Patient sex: M
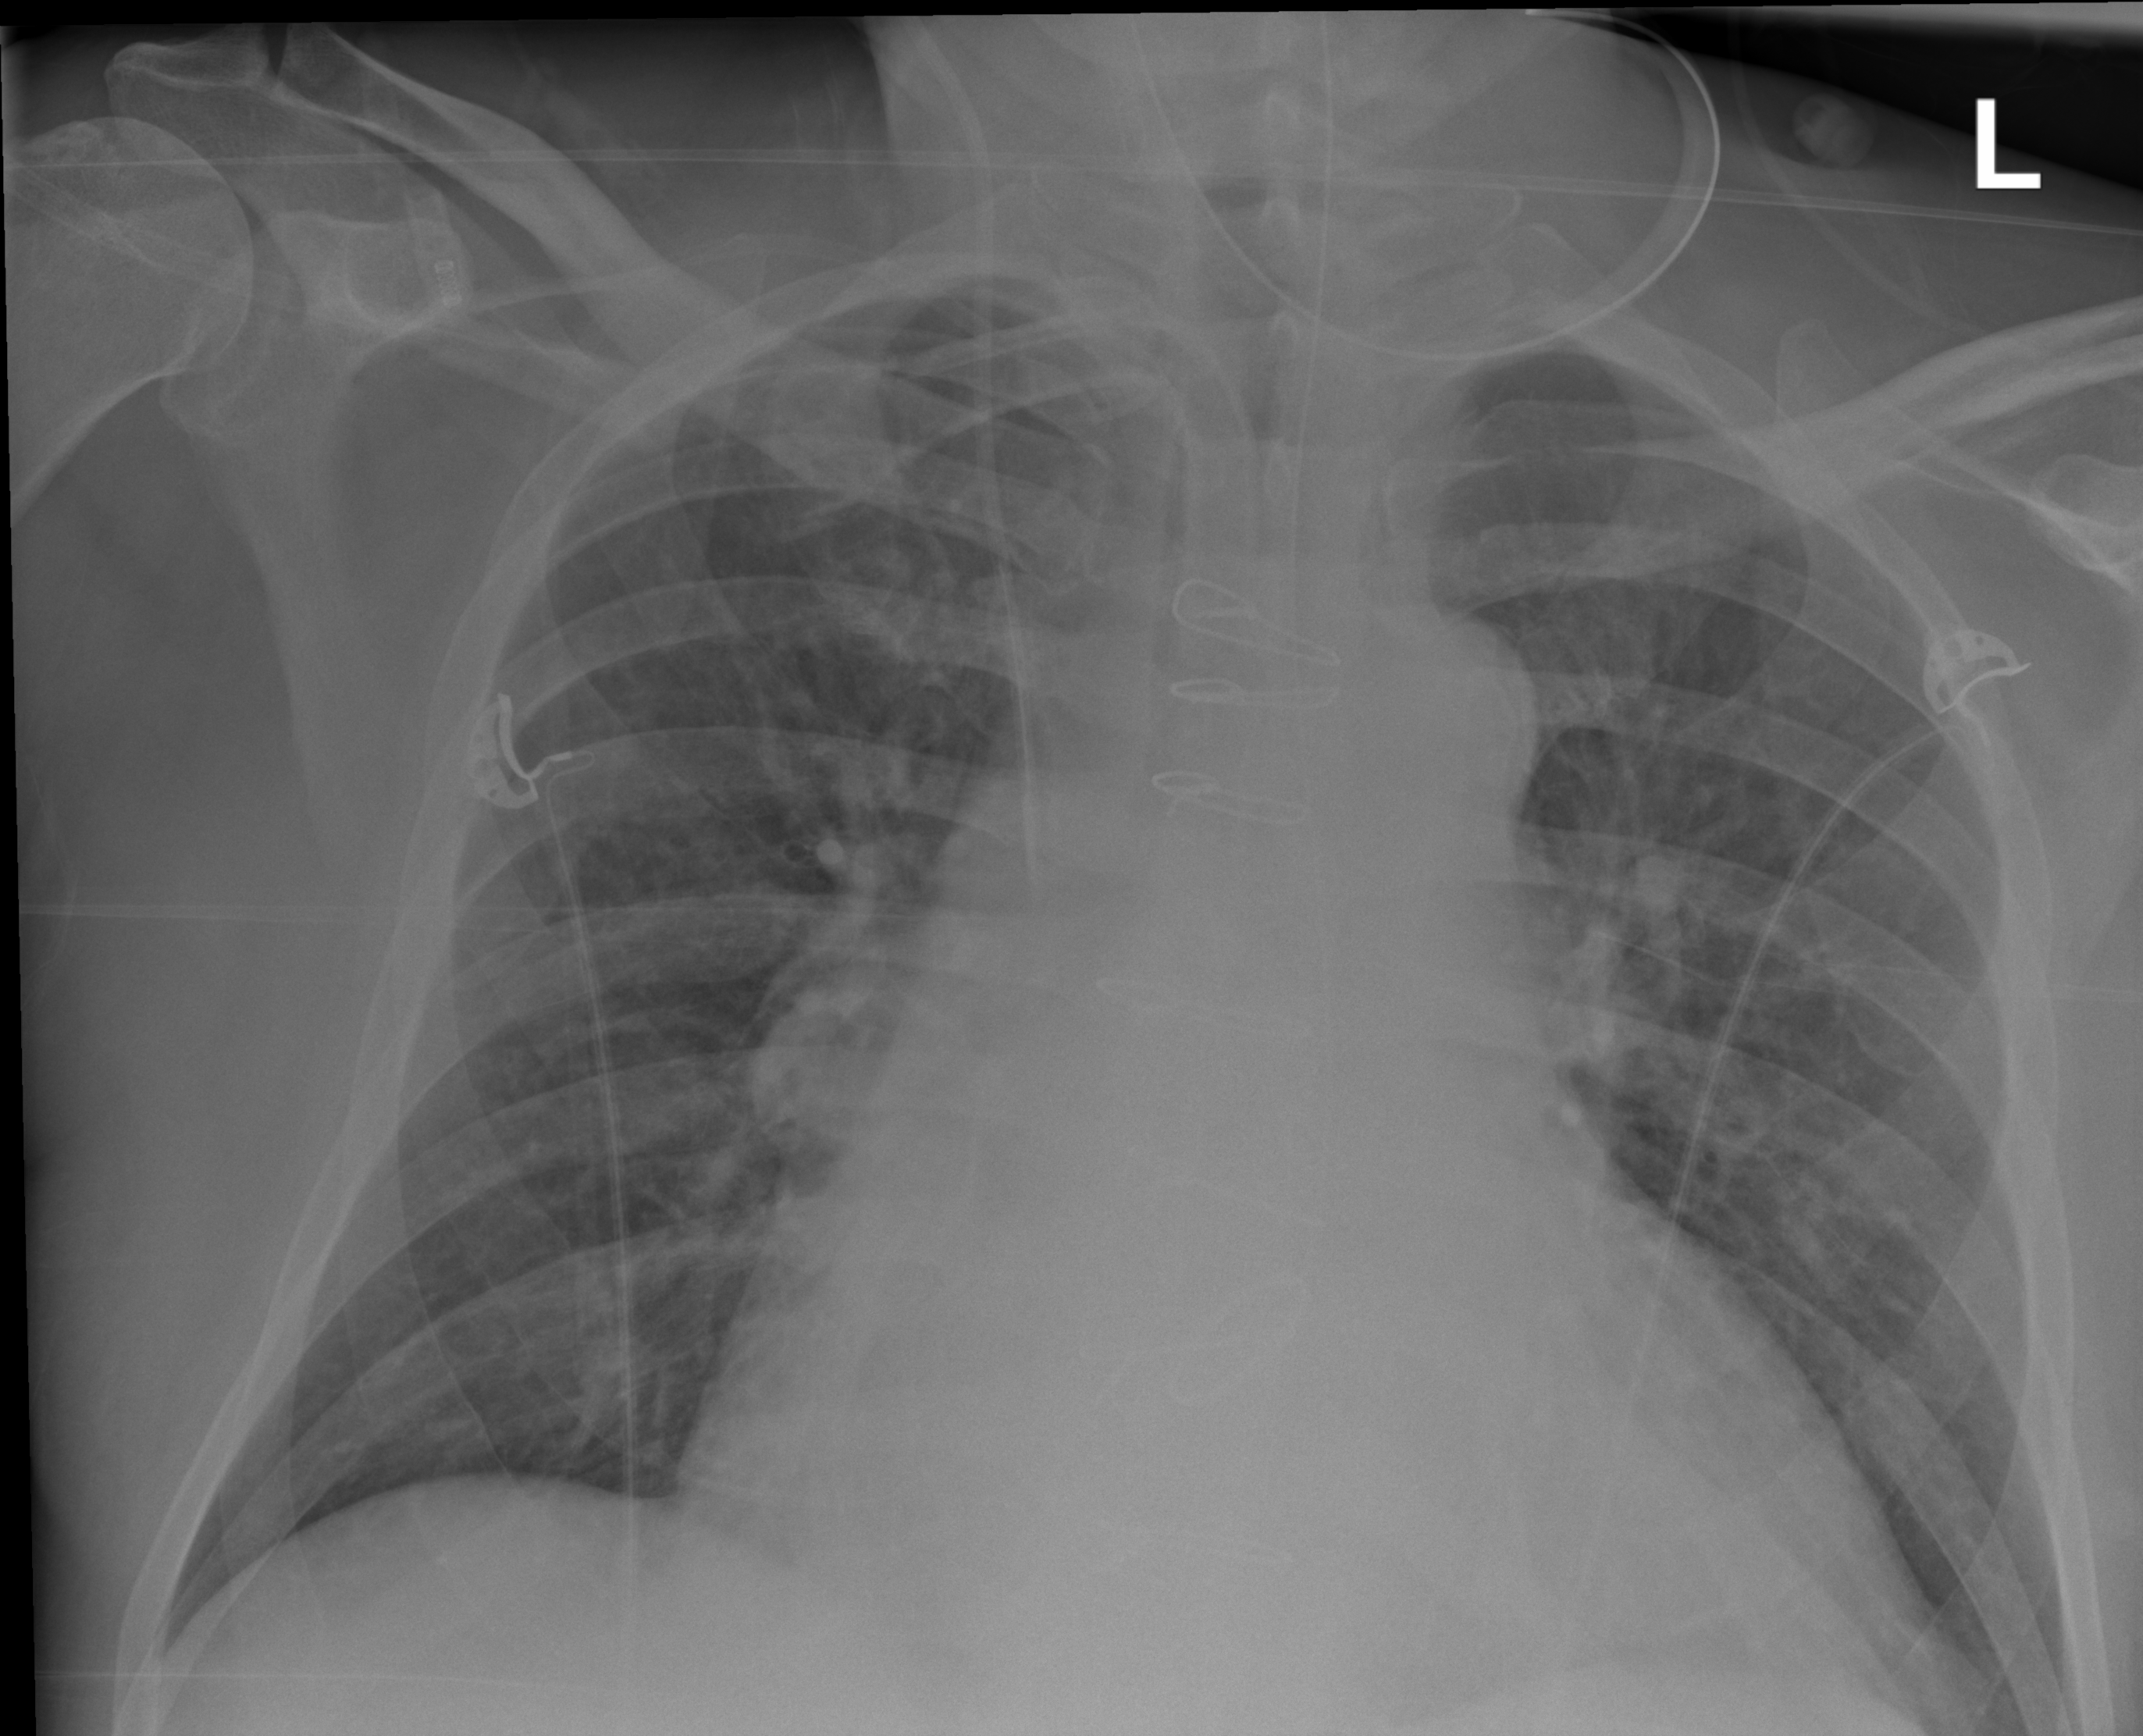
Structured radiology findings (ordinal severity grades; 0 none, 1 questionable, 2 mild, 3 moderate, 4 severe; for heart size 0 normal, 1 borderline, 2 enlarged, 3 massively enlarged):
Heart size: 2
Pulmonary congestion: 2
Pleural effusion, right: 0
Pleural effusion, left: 0
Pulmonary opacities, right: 0
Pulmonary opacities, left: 0
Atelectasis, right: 0
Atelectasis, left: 0